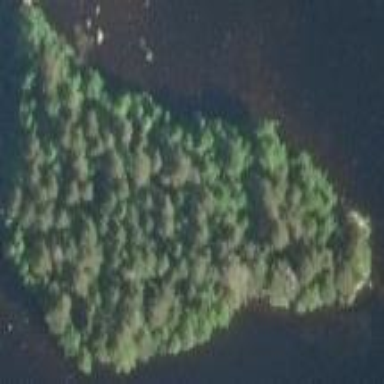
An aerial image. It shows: Island covered with woodland.